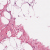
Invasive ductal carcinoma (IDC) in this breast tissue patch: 0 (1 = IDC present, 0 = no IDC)